Brain MRI, t2w sequence, axial 2D slice.
Patient: age 18, sex F, weight 95 kg, height 1.95 m
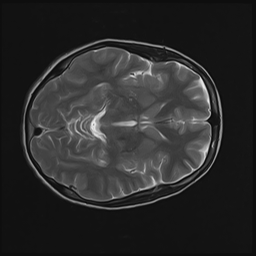